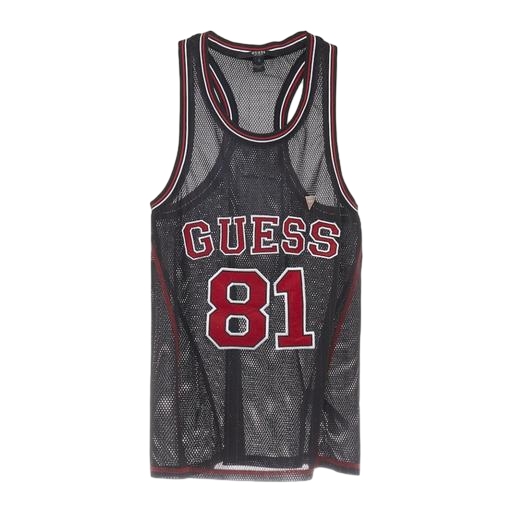
mesh tank top, black mesh tank top, black mesh vest, white background